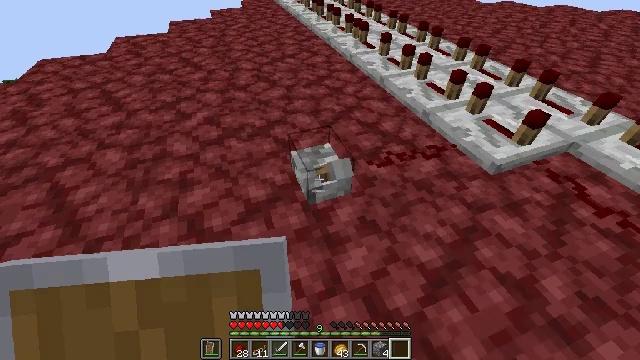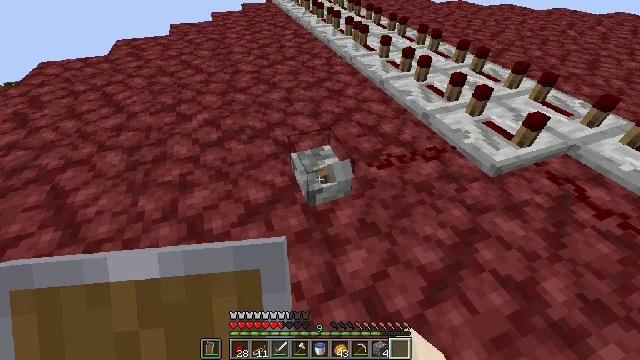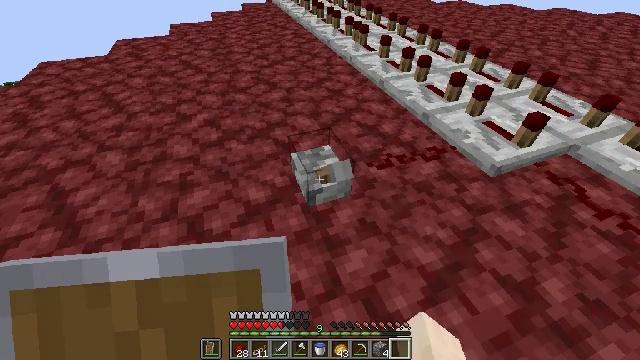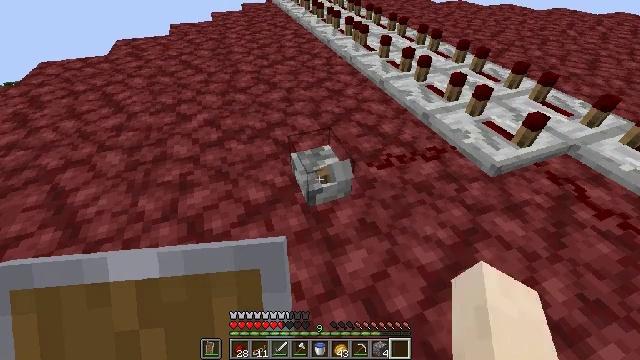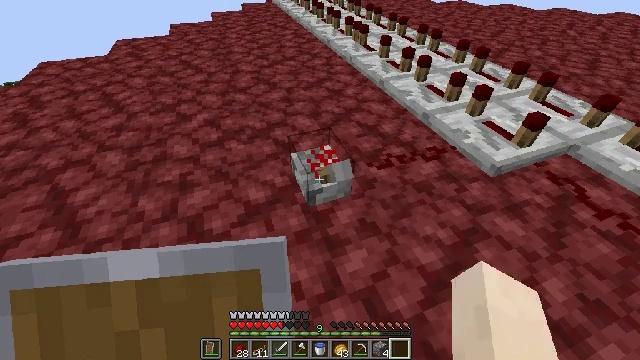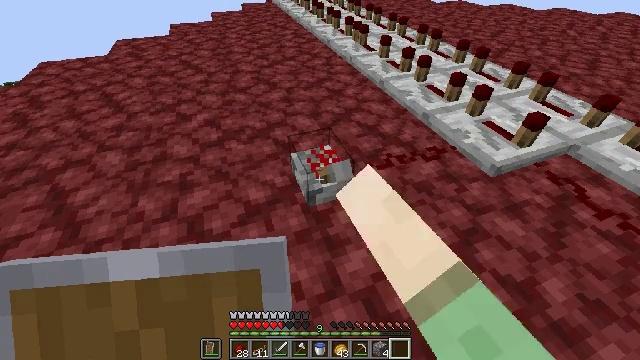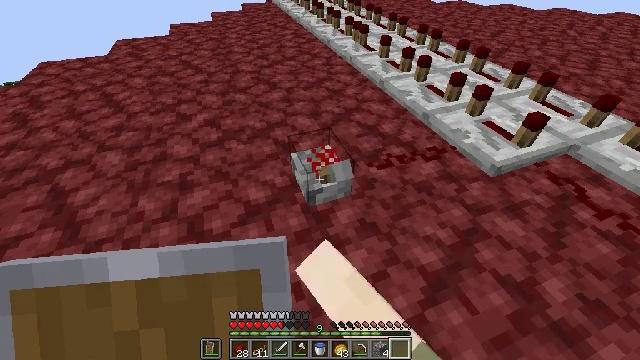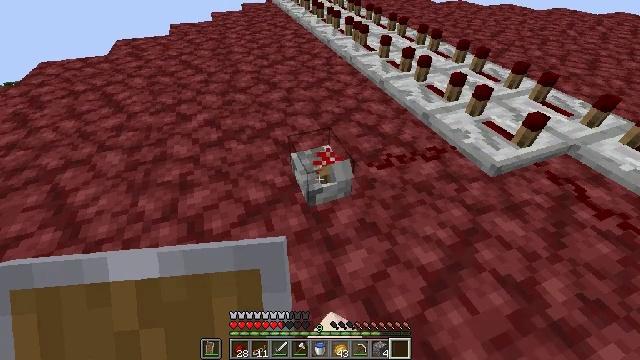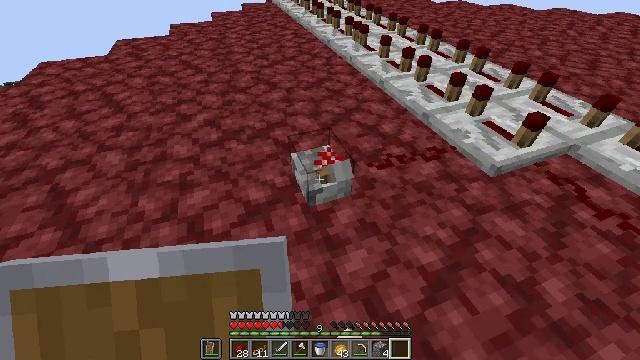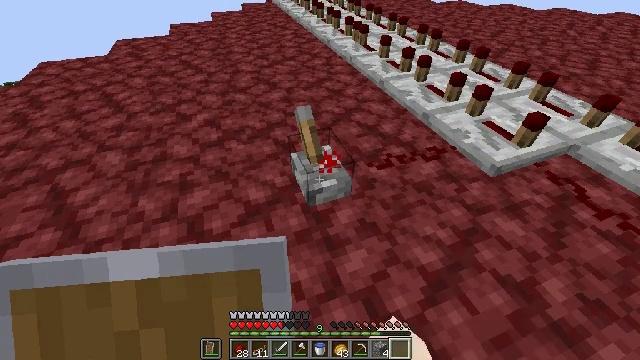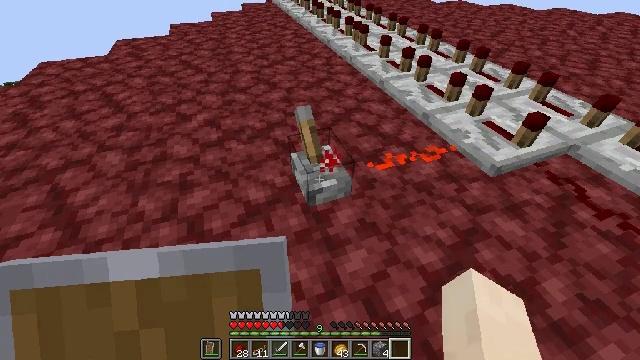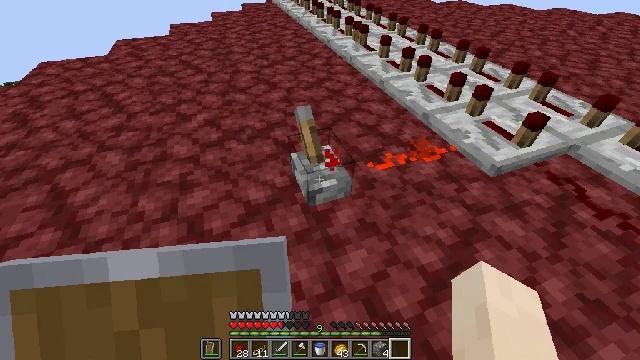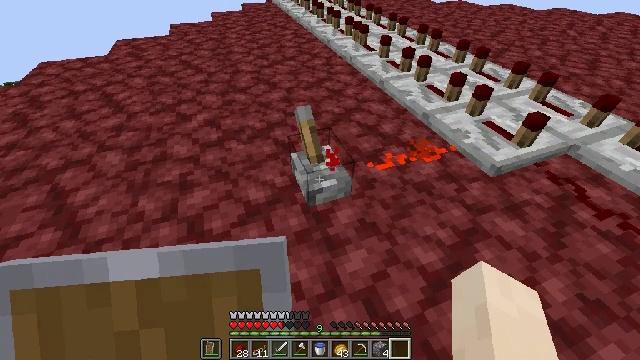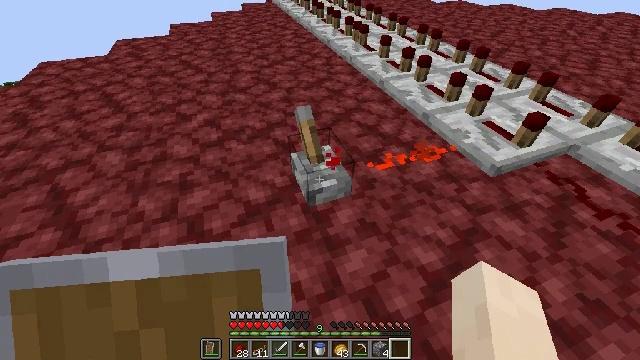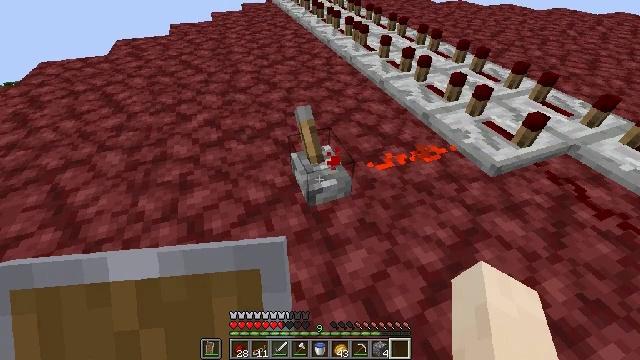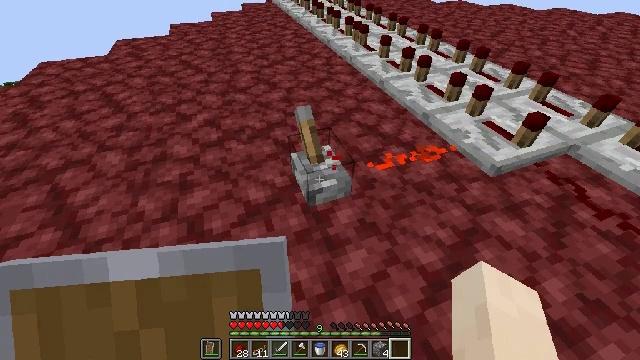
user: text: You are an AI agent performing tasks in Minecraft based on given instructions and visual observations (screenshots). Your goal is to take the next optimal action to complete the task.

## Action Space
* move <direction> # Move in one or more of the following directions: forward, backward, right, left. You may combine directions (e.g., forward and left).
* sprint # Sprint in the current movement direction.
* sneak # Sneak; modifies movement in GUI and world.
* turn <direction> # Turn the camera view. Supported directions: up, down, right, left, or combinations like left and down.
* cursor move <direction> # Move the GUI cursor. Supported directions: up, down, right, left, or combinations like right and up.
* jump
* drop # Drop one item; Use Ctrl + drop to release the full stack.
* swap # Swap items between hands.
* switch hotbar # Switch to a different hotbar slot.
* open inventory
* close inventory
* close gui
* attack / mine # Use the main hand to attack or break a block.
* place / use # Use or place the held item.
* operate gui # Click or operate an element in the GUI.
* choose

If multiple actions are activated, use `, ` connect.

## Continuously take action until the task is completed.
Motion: motion action
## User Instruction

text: Gather the lever into your inventory.
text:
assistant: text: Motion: no_op
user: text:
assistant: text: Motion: no_op
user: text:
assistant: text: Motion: no_op
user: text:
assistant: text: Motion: use / place
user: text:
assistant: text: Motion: use / place
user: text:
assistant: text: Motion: no_op
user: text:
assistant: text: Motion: no_op
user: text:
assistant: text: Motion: no_op
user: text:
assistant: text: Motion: no_op
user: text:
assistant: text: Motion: no_op
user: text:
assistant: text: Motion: no_op
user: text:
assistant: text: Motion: no_op
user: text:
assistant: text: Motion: no_op
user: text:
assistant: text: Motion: no_op
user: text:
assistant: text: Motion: no_op
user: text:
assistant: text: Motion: no_op
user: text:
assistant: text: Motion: no_op
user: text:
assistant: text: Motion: no_op
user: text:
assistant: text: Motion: no_op
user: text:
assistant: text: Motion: no_op
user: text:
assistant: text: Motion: no_op
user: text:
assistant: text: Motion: no_op
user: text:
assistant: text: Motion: no_op
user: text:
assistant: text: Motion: no_op
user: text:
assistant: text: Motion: no_op
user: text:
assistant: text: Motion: no_op
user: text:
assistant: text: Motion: no_op
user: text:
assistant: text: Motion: no_op
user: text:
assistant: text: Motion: no_op
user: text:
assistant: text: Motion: no_op